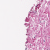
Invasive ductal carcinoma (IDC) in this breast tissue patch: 0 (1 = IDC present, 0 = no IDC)